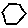
Label: hexagon